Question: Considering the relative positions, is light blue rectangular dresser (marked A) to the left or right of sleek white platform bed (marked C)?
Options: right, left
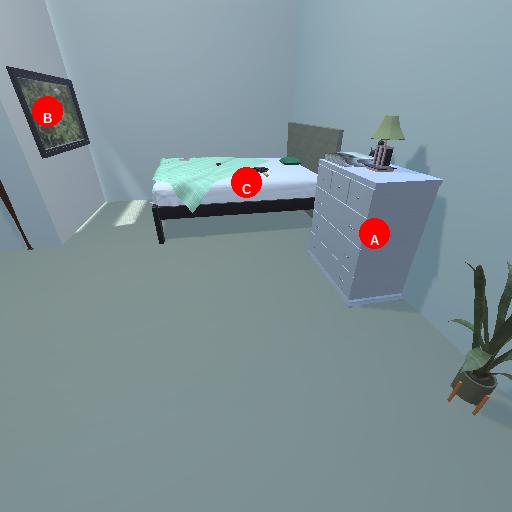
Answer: right